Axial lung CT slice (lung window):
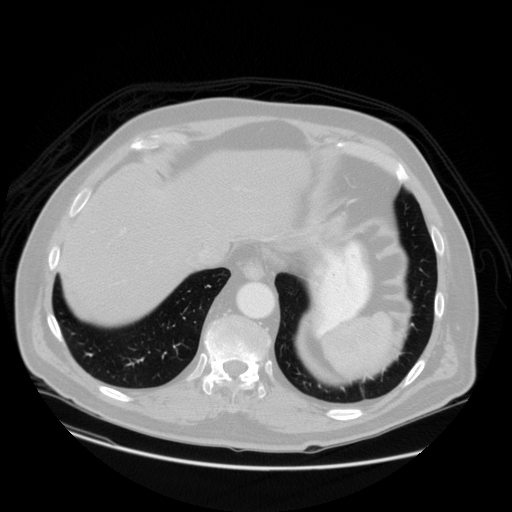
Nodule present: no